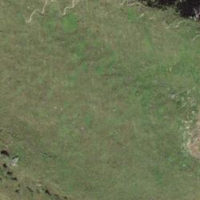
EUNIS habitat code: 23
Species observed at this site:
Miramella alpina
Omocestus viridulus
Motacilla cinerea
Erebia aethiops
Gomphocerippus rufus